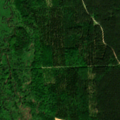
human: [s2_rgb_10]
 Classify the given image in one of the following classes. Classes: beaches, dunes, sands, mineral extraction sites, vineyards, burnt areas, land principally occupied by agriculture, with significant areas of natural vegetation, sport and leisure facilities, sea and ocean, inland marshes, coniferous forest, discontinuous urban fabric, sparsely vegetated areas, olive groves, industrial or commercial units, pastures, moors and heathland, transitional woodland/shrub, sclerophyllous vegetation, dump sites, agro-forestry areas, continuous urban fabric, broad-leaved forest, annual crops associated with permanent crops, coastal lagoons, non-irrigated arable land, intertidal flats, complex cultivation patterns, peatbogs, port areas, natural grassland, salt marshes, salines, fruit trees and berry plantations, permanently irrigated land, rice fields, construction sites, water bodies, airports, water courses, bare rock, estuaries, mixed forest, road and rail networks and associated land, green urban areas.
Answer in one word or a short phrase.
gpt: non-irrigated arable land, broad-leaved forest, coniferous forest, transitional woodland/shrub